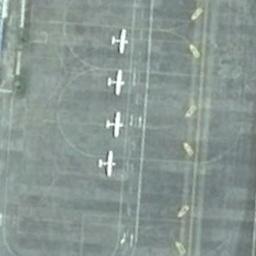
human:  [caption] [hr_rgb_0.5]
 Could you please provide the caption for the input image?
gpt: Four airplanes were neatly arranged on the airport .

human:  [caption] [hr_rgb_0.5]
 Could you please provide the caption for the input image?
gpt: Four planes parked in a line on the open area .

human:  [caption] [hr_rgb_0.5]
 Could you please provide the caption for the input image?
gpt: There are four white planes on the runway .

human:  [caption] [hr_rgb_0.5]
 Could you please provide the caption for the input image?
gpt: Four planes lined up in the middle of the open space .

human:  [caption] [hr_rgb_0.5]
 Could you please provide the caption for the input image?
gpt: Four planes are distributed symmetrically at the airport .